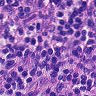
Metastatic tissue present: no